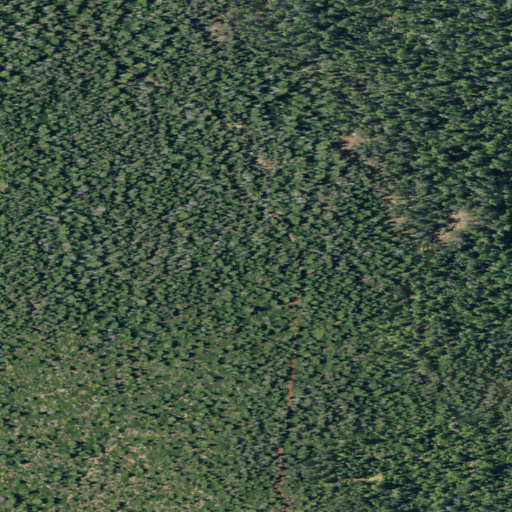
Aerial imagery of mountain in California named Rattlesnake Mountain containing evergreen forest, mixed forest, shrub, open development, low intensity development, and high intensity development